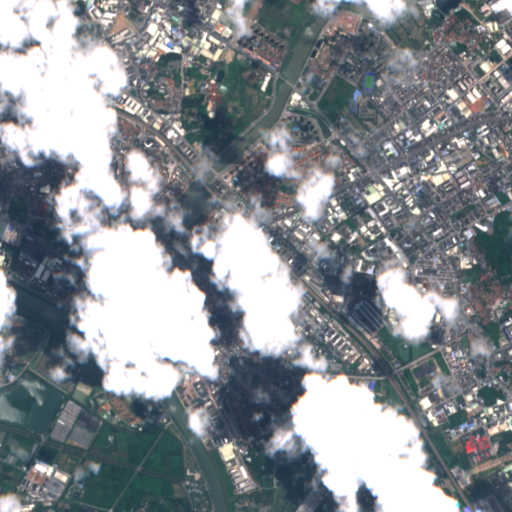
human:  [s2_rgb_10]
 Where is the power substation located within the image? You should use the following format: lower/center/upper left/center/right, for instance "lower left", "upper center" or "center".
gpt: The power substation is located in the upper center of the image.
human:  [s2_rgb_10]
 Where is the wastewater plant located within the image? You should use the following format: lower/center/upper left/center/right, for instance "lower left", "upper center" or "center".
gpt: The wastewater plant is located in the upper center of the image.
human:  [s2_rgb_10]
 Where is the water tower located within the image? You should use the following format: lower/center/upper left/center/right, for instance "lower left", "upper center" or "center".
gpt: The water tower is located in the center left of the image.
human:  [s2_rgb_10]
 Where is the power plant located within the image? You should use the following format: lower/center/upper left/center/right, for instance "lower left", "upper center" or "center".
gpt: There is no power plant in the image.